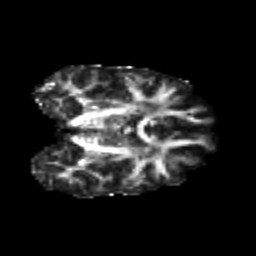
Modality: FA
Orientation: coronal
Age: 23
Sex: female
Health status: healthy
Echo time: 0.074 s